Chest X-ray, AP view. Patient: 46 years old, sex M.
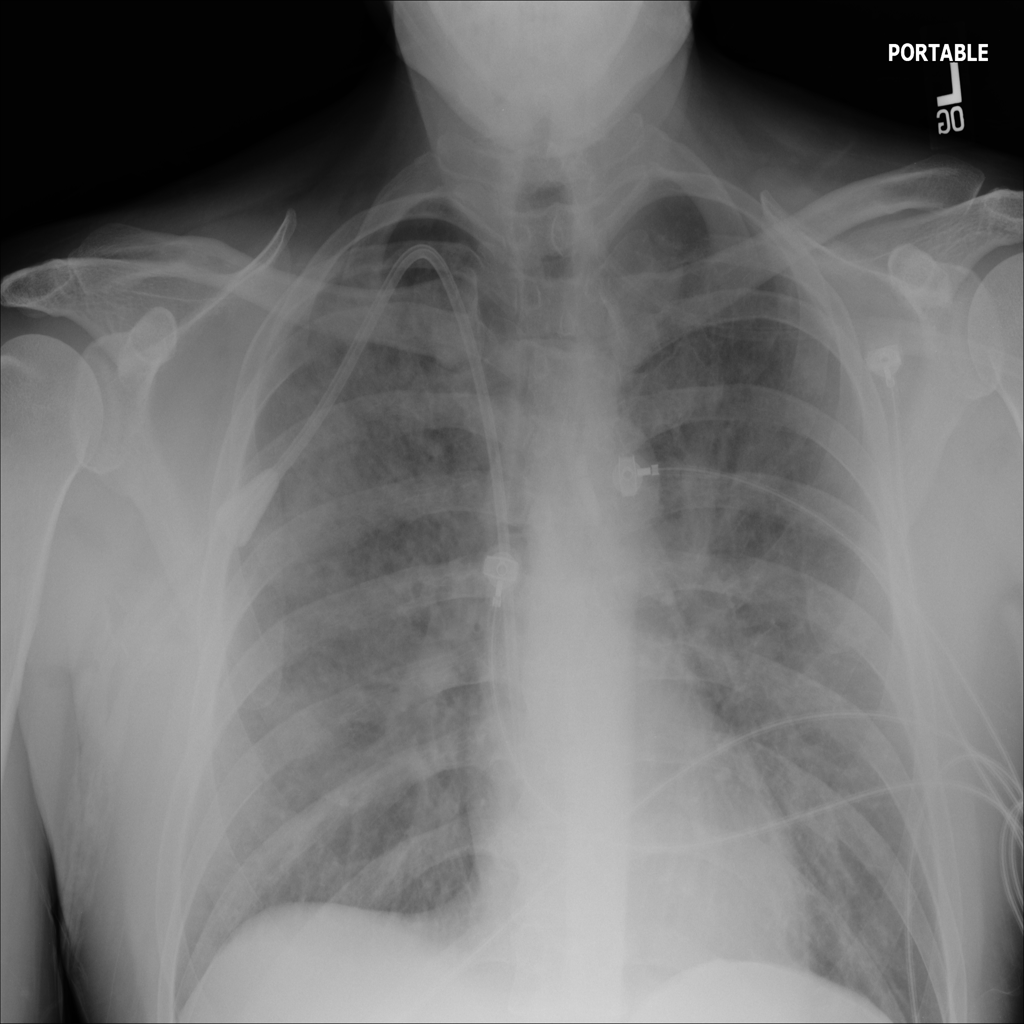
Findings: Effusion, Infiltration